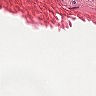
Metastatic tissue present: no